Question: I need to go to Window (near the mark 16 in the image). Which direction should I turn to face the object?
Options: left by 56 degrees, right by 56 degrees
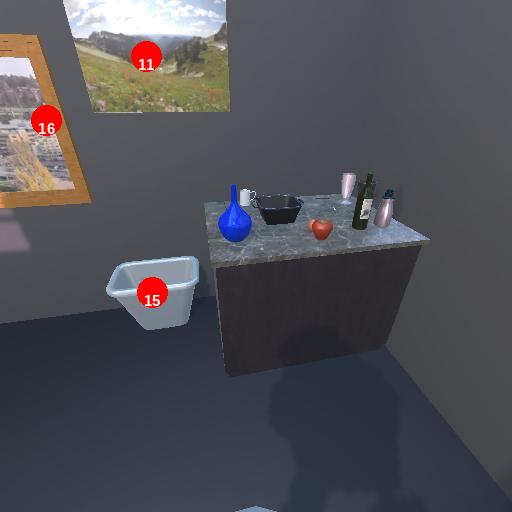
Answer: left by 56 degrees